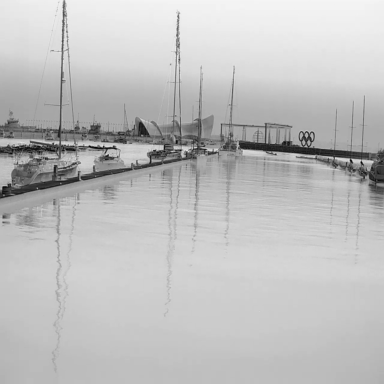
There are 12 objects shown in the infrared image, including four canoes, and eight sailboats.